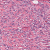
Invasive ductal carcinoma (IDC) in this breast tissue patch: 1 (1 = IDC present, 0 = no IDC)